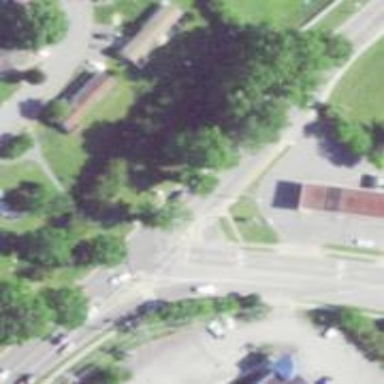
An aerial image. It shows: Uncontrolled footway crossing with lines marking the way.